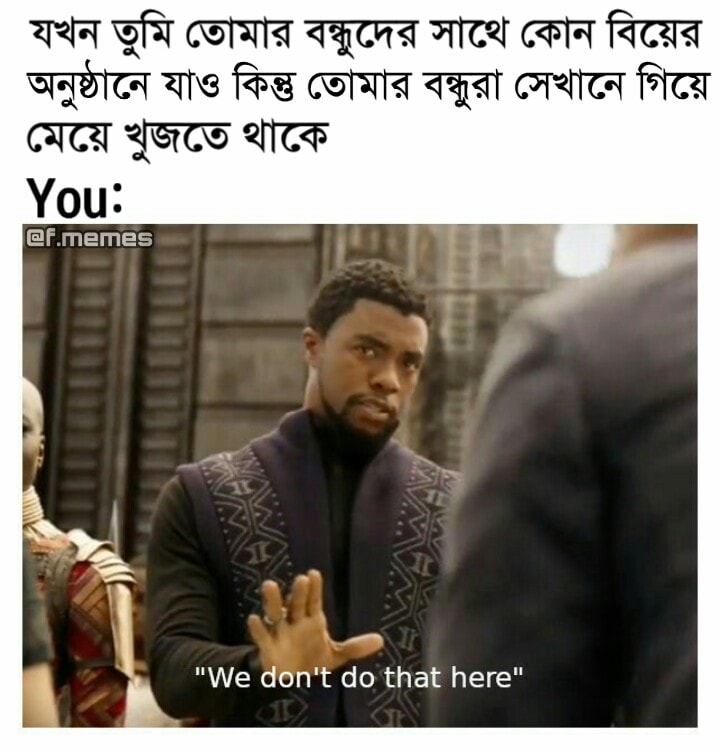
Caption: যখন তুমি তোমার বন্ধুদের সাথে কোন বিয়ের অনুষ্ঠানে যাও কিন্তু তোমার বন্ধুরা সেখানে গিয়ে মেয়ে খুজতে থাকে  You:  "We don't do that here"
Label: non-hate